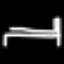
Label: bed